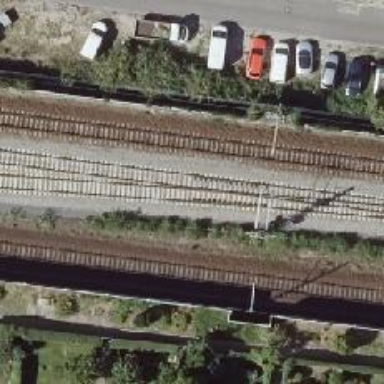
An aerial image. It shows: Railway track with contact line for electrification.